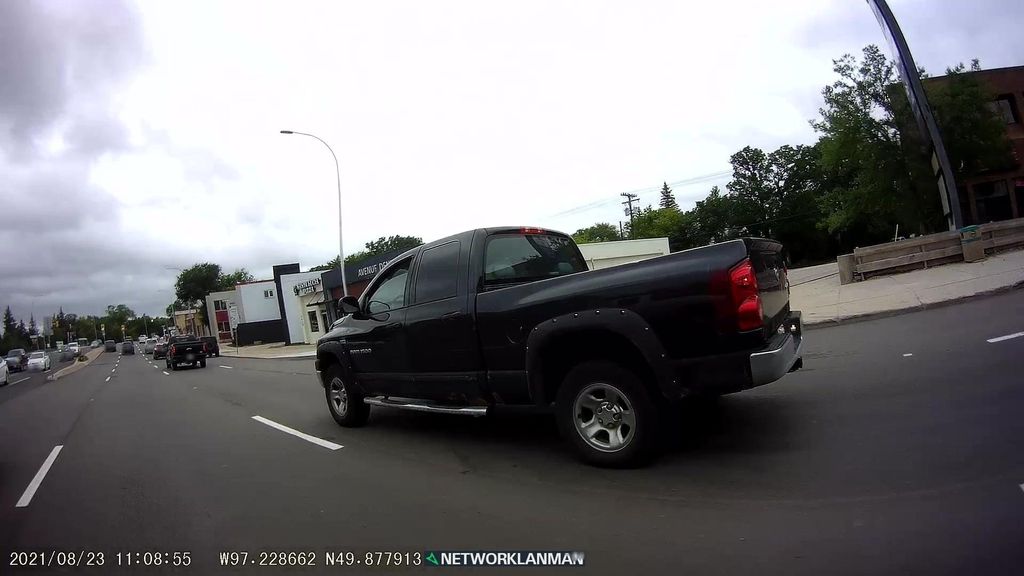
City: winnipeg